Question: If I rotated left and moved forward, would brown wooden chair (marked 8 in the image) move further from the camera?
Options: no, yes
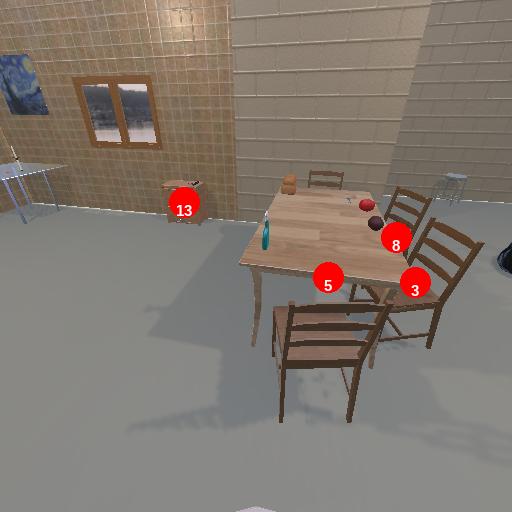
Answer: no